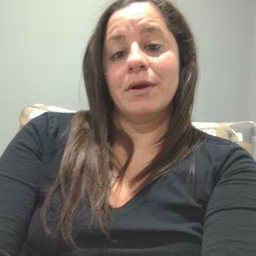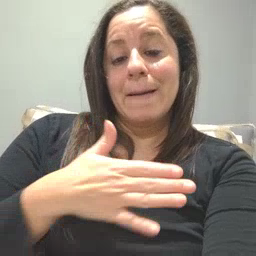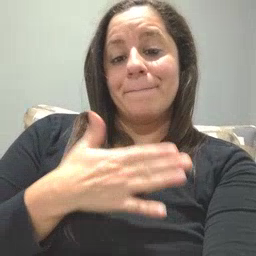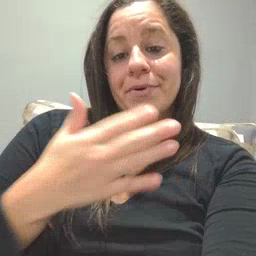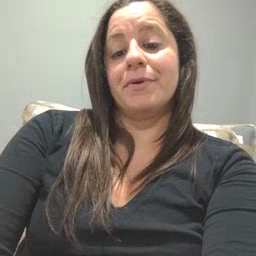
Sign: happy